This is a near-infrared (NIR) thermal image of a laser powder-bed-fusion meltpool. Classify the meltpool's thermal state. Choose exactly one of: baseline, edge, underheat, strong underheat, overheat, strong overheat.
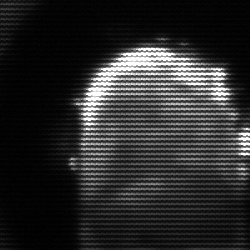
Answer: baseline